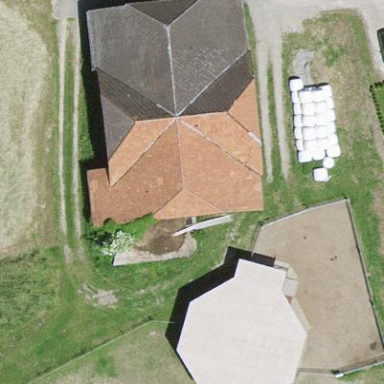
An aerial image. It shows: Farmyard area.